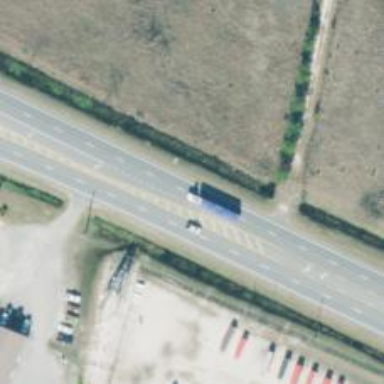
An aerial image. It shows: Asphalt road classified as trunk highway.